Chest X-ray:
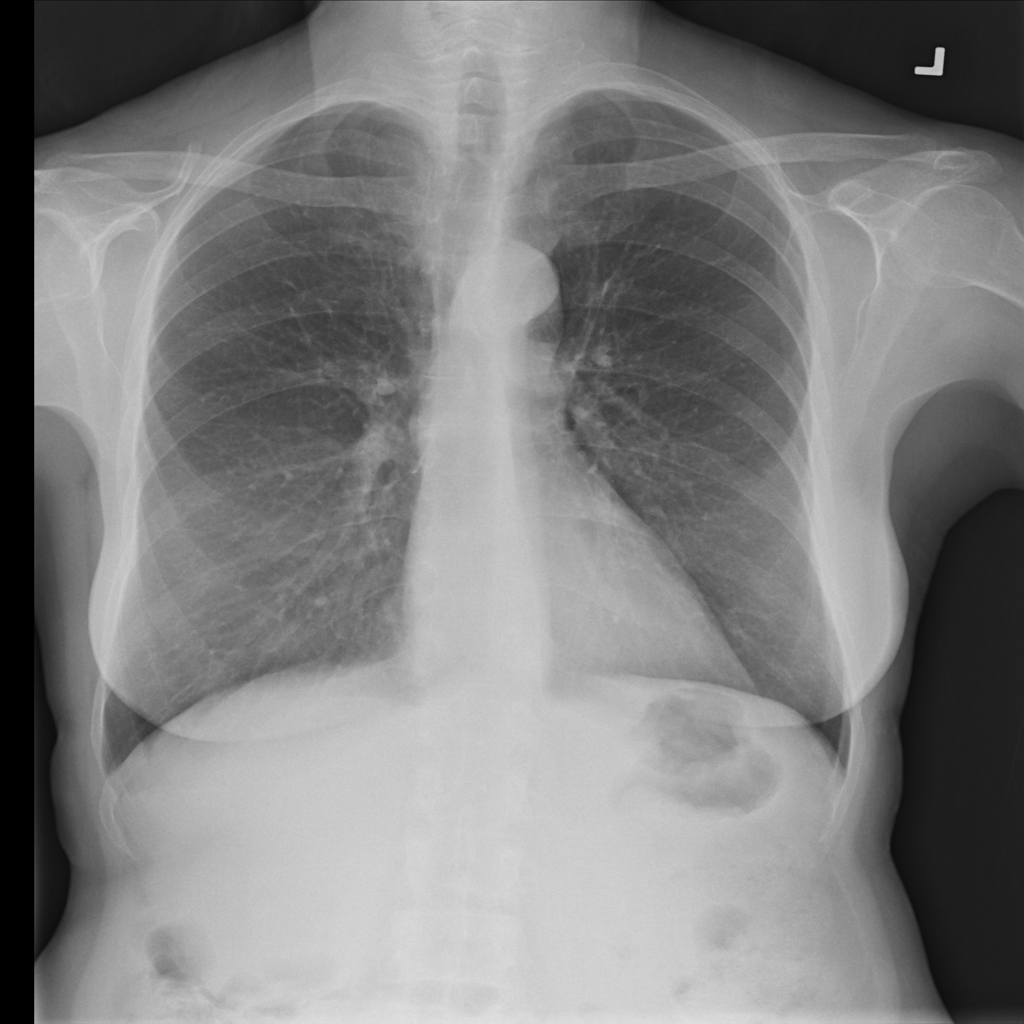
No abnormal finding: yes